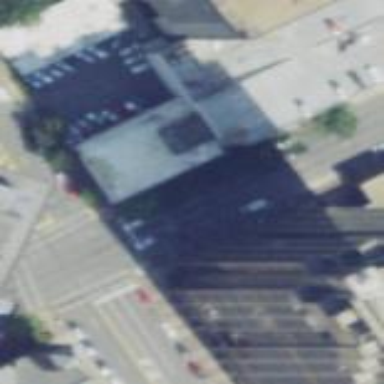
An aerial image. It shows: Commercial building.